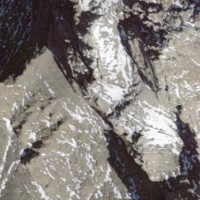
EUNIS habitat code: 48
Species observed at this site:
Pyrrhocorax graculus